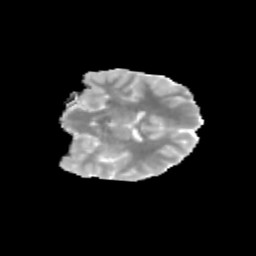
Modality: MD
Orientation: coronal
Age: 10
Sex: female
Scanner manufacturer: siemens
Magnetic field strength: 3 T
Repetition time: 3.8 s
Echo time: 0.07 s